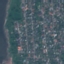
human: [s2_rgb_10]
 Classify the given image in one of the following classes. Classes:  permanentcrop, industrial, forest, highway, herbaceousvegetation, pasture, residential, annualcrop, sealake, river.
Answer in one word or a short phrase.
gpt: Residential